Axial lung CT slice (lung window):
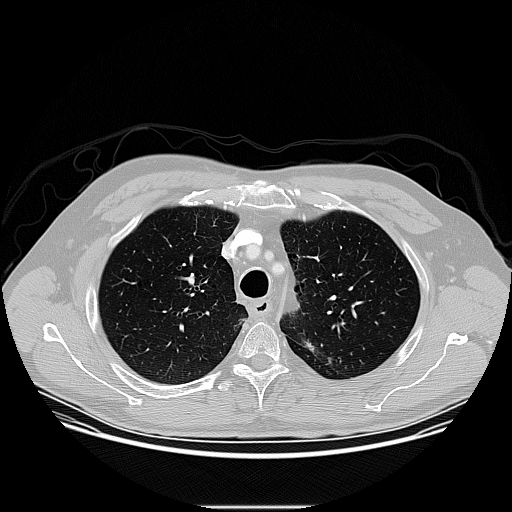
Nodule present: no